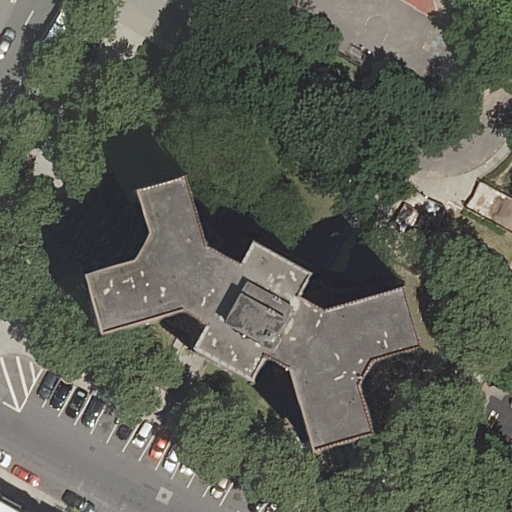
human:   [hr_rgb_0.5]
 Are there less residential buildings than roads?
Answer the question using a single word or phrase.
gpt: yes

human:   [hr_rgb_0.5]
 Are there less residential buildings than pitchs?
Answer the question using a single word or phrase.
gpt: no

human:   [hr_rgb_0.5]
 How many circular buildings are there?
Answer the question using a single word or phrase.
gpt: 0

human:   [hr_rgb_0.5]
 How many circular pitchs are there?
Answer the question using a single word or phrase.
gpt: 0

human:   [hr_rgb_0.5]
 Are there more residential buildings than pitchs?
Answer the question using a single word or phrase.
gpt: yes

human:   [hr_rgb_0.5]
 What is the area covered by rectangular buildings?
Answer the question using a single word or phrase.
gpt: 0m2

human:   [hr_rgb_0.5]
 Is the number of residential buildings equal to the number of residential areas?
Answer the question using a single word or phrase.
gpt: no

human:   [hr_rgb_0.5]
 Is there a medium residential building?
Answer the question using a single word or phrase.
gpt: yes

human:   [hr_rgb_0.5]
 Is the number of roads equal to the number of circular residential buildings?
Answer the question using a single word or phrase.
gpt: no

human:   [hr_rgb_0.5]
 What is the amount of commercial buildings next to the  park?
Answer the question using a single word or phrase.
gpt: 0

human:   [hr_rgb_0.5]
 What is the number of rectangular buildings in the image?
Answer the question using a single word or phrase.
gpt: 0

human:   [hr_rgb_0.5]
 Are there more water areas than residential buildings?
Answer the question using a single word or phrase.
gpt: no

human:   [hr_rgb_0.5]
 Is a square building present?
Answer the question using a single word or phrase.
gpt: no

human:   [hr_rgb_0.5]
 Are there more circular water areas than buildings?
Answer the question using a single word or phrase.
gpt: no

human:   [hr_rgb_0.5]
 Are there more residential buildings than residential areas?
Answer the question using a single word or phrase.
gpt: yes

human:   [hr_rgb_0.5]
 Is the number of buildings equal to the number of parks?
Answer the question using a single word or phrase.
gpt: no

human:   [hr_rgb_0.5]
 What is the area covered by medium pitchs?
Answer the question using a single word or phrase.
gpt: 0m2

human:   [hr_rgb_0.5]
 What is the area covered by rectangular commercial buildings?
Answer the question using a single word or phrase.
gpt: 0m2

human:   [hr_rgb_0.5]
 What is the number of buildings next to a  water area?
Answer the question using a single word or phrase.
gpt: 0

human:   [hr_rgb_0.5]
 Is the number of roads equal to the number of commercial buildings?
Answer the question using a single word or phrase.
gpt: no

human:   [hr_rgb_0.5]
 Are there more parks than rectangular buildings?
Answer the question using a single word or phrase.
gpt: yes

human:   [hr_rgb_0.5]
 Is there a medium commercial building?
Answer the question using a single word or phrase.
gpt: no

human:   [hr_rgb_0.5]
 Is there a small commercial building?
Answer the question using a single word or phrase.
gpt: no

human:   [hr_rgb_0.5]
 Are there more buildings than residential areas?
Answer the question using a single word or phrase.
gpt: yes

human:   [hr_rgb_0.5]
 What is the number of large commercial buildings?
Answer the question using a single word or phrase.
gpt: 0

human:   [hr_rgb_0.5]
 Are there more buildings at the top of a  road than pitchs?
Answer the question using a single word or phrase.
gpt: no

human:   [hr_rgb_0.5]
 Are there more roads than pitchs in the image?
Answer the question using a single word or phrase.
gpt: yes

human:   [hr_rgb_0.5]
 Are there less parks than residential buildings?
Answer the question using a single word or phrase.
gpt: yes

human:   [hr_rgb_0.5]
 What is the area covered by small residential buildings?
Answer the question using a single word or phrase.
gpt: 0m2

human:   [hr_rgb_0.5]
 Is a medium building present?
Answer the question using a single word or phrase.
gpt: yes

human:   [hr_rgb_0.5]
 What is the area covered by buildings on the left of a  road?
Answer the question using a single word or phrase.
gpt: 1532m2

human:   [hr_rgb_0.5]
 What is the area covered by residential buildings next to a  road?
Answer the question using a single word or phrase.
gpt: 1532m2

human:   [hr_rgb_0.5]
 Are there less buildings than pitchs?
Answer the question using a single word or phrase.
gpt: no

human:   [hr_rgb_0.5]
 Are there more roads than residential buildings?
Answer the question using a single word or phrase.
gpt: yes

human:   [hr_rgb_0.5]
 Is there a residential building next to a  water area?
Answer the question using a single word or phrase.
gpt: no

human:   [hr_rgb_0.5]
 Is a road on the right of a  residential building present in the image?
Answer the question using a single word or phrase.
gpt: yes